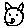
Label: cat